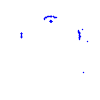
Particle: kaon